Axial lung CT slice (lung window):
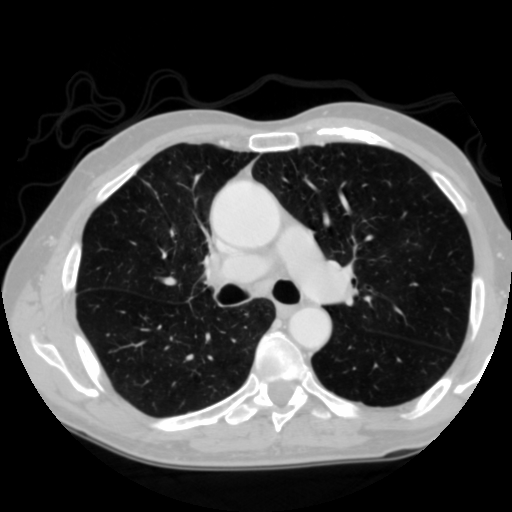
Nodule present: no